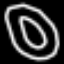
Label: donut